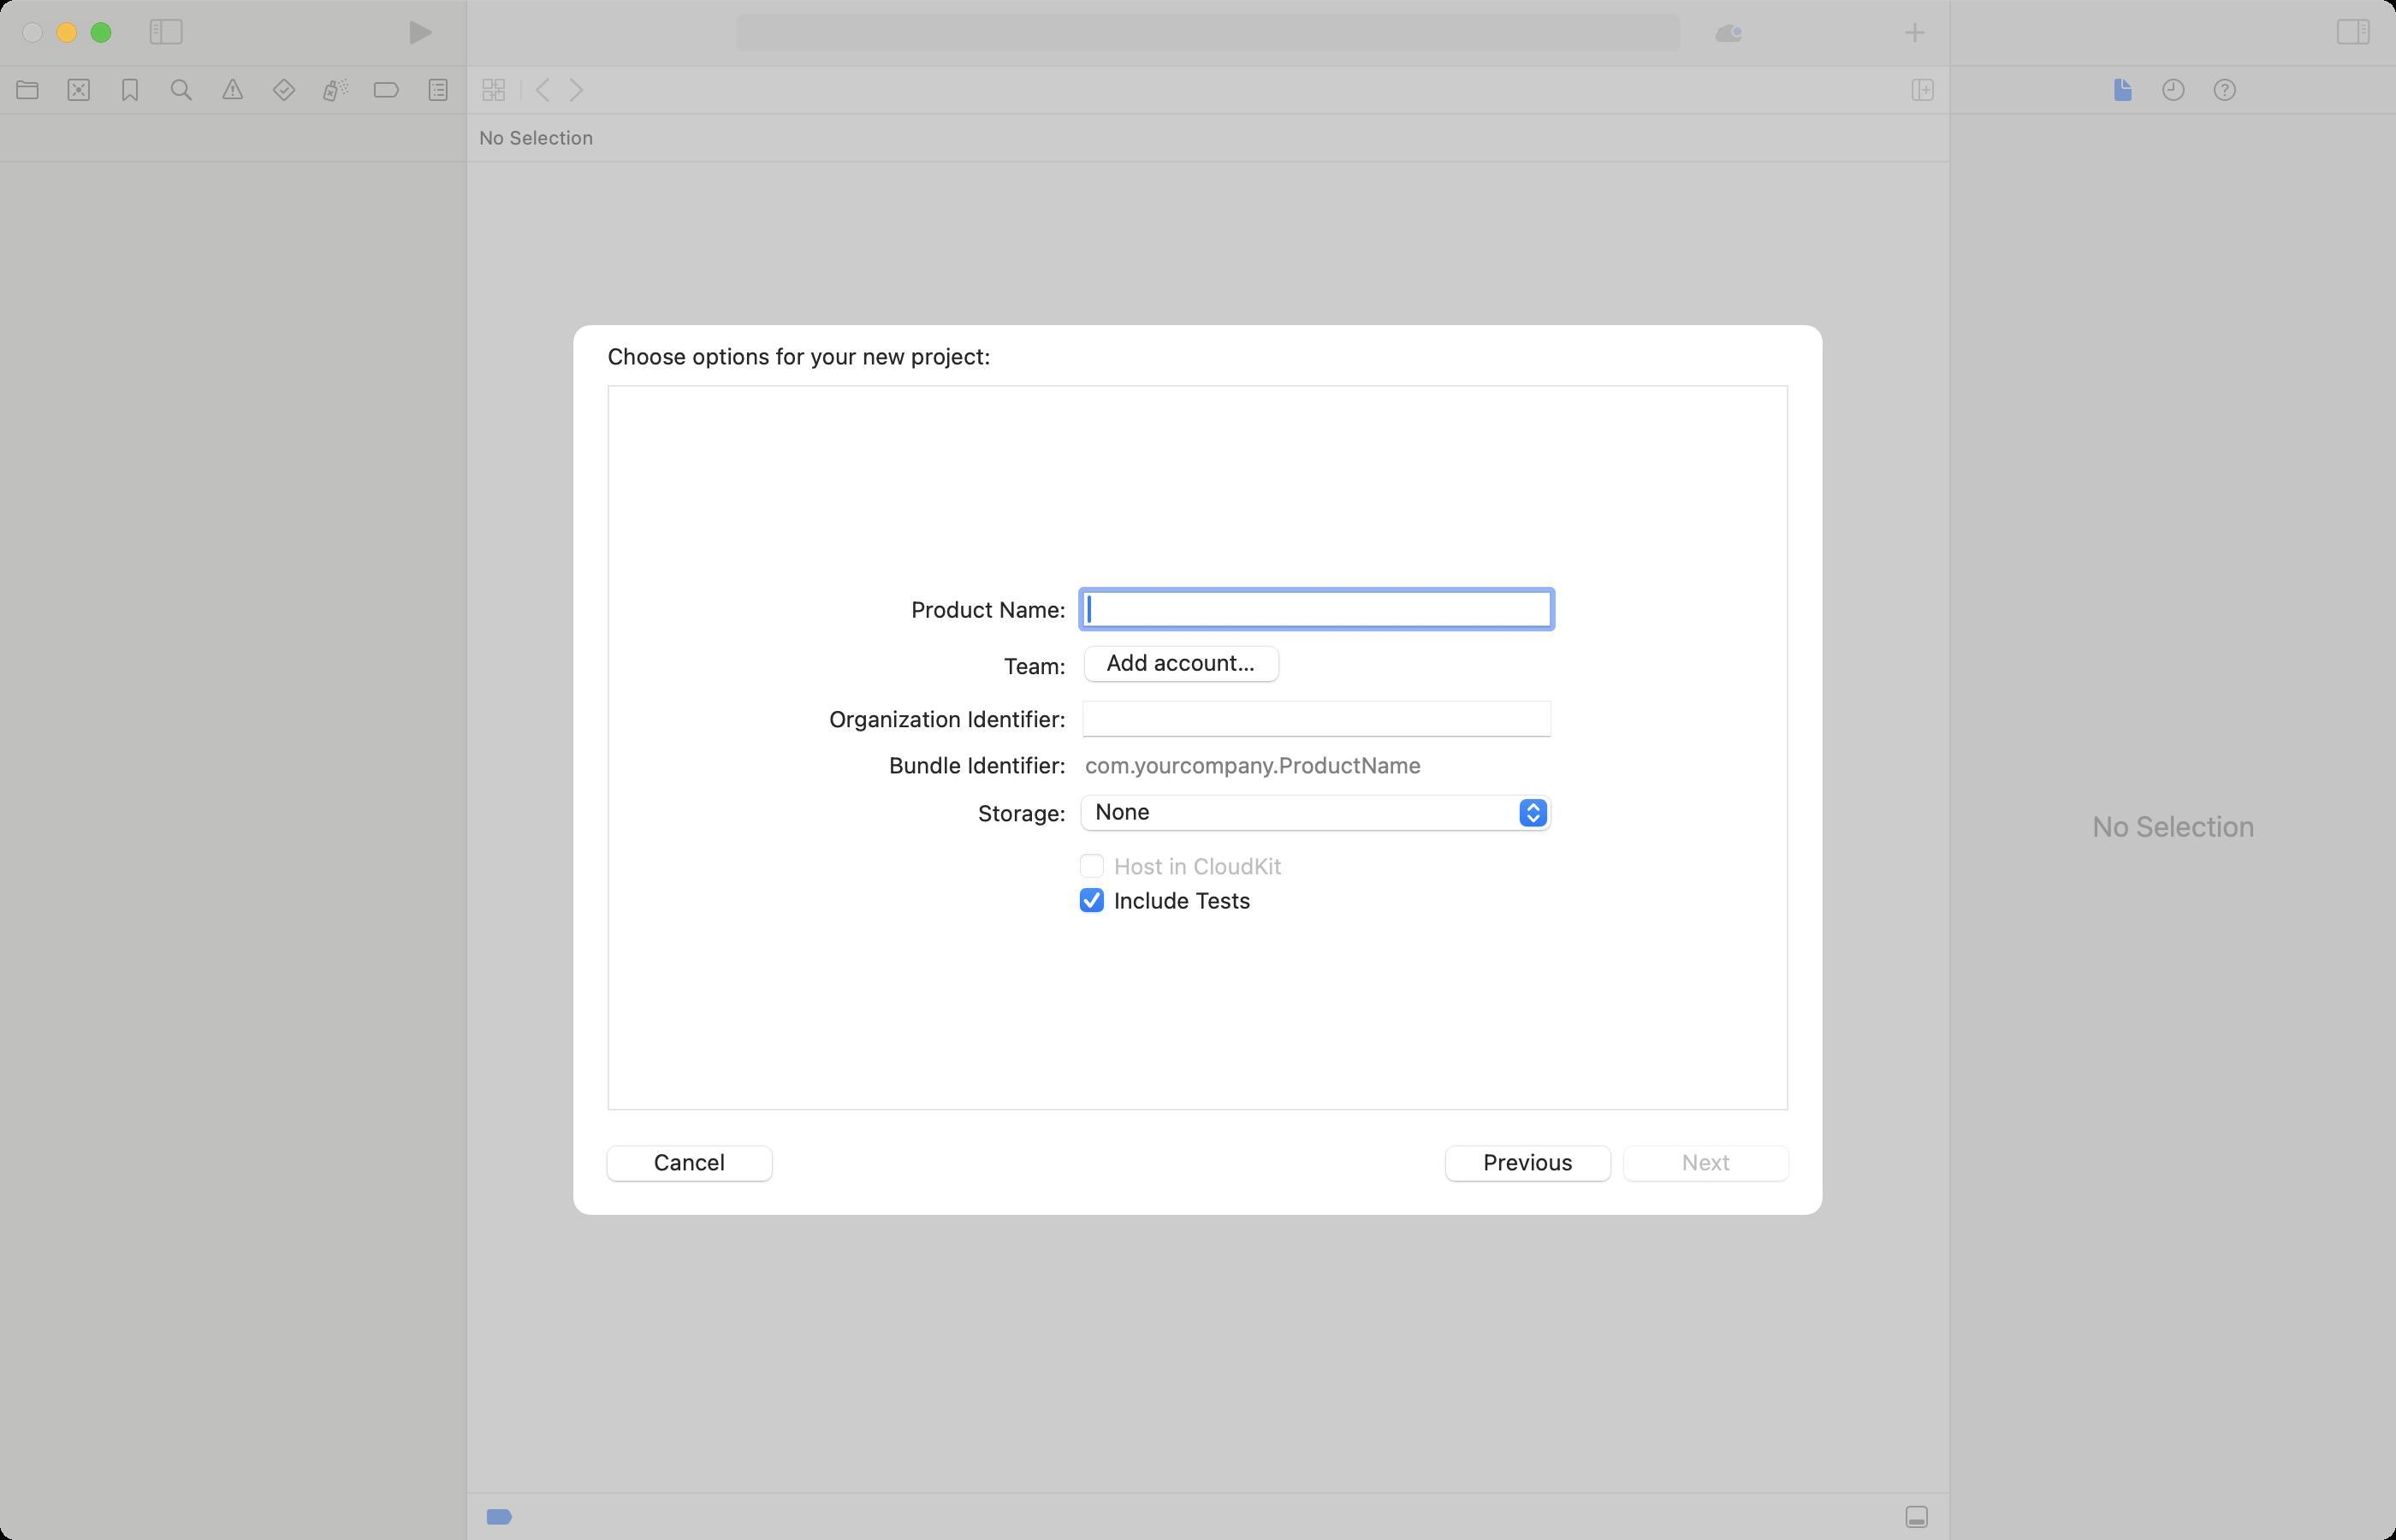
Accessibility tree:
{"name": "", "role": "AXWindow", "description": null, "role_description": "standard window", "value": null, "position": "164.00;127.00", "size": "1400;900", "children": [{"name": null, "role": "AXSplitGroup", "description": null, "role_description": "split group", "value": null, "position": "0.00;0.00", "size": "1400;900", "children": [{"name": null, "role": "AXGroup", "description": "navigator", "role_description": "group", "value": null, "position": "0.00;0.00", "size": "272;900", "children": [{"name": "", "role": "AXRadioButton", "description": "Project", "role_description": "radio button", "value": 0, "position": "1.00;39.00", "size": "30;27", "children": []}, {"name": "", "role": "AXRadioButton", "description": "Source Control", "role_description": "radio button", "value": 0, "position": "31.00;39.00", "size": "30;27", "children": []}, {"name": "", "role": "AXRadioButton", "description": "Bookmarks", "role_description": "radio button", "value": 0, "position": "61.00;39.00", "size": "30;27", "children": []}, {"name": "", "role": "AXRadioButton", "description": "Find", "role_description": "radio button", "value": 0, "position": "91.00;39.00", "size": "30;27", "children": []}, {"name": "", "role": "AXRadioButton", "description": "Issues", "role_description": "radio button", "value": 0, "position": "121.00;39.00", "size": "30;27", "children": []}, {"name": "", "role": "AXRadioButton", "description": "Tests", "role_description": "radio button", "value": 0, "position": "151.00;39.00", "size": "30;27", "children": []}, {"name": "", "role": "AXRadioButton", "description": "Debug", "role_description": "radio button", "value": 0, "position": "181.00;39.00", "size": "30;27", "children": []}, {"name": "", "role": "AXRadioButton", "description": "Breakpoints", "role_description": "radio button", "value": 0, "position": "211.00;39.00", "size": "30;27", "children": []}, {"name": "", "role": "AXRadioButton", "description": "Reports", "role_description": "radio button", "value": 0, "position": "241.00;39.00", "size": "30;27", "children": []}]}, {"name": null, "role": "AXSplitter", "description": null, "role_description": "splitter", "value": 272.0, "position": "272.00;38.00", "size": "1;862", "children": []}, {"name": null, "role": "AXGroup", "description": "editor area", "role_description": "group", "value": null, "position": "273.00;0.00", "size": "866;900", "children": [{"name": null, "role": "AXSplitGroup", "description": null, "role_description": "split group", "value": null, "position": "273.00;0.00", "size": "866;900", "children": [{"name": null, "role": "AXSplitGroup", "description": null, "role_description": "split group", "value": null, "position": "273.00;0.00", "size": "866;900", "children": [{"name": null, "role": "AXGroup", "description": null, "role_description": "group", "value": null, "position": "273.00;0.00", "size": "866;900", "children": [{"name": null, "role": "AXGroup", "description": null, "role_description": "group", "value": null, "position": "273.00;0.00", "size": "866;900", "children": [{"name": null, "role": "AXSplitGroup", "description": null, "role_description": "split group", "value": null, "position": "273.00;0.00", "size": "866;900", "children": [{"name": null, "role": "AXStaticText", "description": null, "role_description": "text", "value": "No Editor", "position": "667.00;473.50", "size": "78;20", "children": []}]}, {"name": null, "role": "AXGroup", "description": "Jump Bar", "role_description": "group", "value": null, "position": "273.00;67.00", "size": "866;28", "children": [{"name": null, "role": "AXPopUpButton", "description": null, "role_description": "pop up button", "value": "No Selection", "position": "273.00;67.00", "size": "88;27", "children": []}]}]}, {"name": null, "role": "AXGroup", "description": "Tab Bar", "role_description": "group", "value": null, "position": "273.00;39.00", "size": "866;28", "children": [{"name": "", "role": "AXButton", "description": "Related Items", "role_description": "button", "value": null, "position": "277.00;39.00", "size": "23;27", "children": []}, {"name": "", "role": "AXButton", "description": "Go Back", "role_description": "button", "value": null, "position": "309.00;39.00", "size": "18;27", "children": []}, {"name": "", "role": "AXButton", "description": "Go Forward", "role_description": "button", "value": null, "position": "327.00;39.00", "size": "18;27", "children": []}, {"name": "", "role": "AXButton", "description": "Add Editor on Right", "role_description": "button", "value": null, "position": "1112.00;39.00", "size": "23;27", "children": []}]}]}]}, {"name": null, "role": "AXGroup", "description": "debug bar", "role_description": "group", "value": null, "position": "273.00;873.00", "size": "866;27", "children": [{"name": "", "role": "AXCheckBox", "description": "Breakpoints", "role_description": "toggle button", "value": 1, "position": "277.00;873.00", "size": "30;27", "children": []}, {"name": "", "role": "AXButton", "description": "show debug area", "role_description": "button", "value": null, "position": "1105.00;873.00", "size": "30;27", "children": []}]}]}]}, {"name": null, "role": "AXSplitter", "description": null, "role_description": "splitter", "value": 866.0, "position": "1139.00;38.00", "size": "1;862", "children": []}, {"name": null, "role": "AXGroup", "description": "inspector", "role_description": "group", "value": null, "position": "1140.00;0.00", "size": "260;900", "children": [{"name": null, "role": "AXStaticText", "description": null, "role_description": "text", "value": "No Selection", "position": "1218.50;473.00", "size": "103;20", "children": []}, {"name": "", "role": "AXRadioButton", "description": "File Inspector", "role_description": "radio button", "value": 1, "position": "1225.00;39.00", "size": "30;27", "children": []}, {"name": "", "role": "AXRadioButton", "description": "History Inspector", "role_description": "radio button", "value": 0, "position": "1255.00;39.00", "size": "30;27", "children": []}, {"name": "", "role": "AXRadioButton", "description": "Quick Help Inspector", "role_description": "radio button", "value": 0, "position": "1285.00;39.00", "size": "30;27", "children": []}]}]}, {"name": null, "role": "AXToolbar", "description": null, "role_description": "toolbar", "value": null, "position": "0.00;0.00", "size": "1400;38", "children": [{"name": null, "role": "AXButton", "description": "Hide Navigator", "role_description": "button", "value": null, "position": "76.00;0.00", "size": "42;38", "children": []}, {"name": null, "role": "AXGroup", "description": null, "role_description": "group", "value": null, "position": "176.00;0.00", "size": "92;38", "children": [{"name": "Run", "role": "AXButton", "description": null, "role_description": "button", "value": null, "position": "225.00;7.00", "size": "40;25", "children": []}]}, {"name": null, "role": "AXGroup", "description": null, "role_description": "group", "value": null, "position": "426.00;0.00", "size": "560;38", "children": [{"name": null, "role": "AXGroup", "description": "Activity View", "role_description": "group", "value": null, "position": "430.00;8.00", "size": "552;22", "children": [{"name": null, "role": "AXStaticText", "description": null, "role_description": "text", "value": " ", "position": "970.00;12.00", "size": "8;14", "children": []}]}]}, {"name": null, "role": "AXButton", "description": "Notices", "role_description": "button", "value": null, "position": "995.00;0.00", "size": "30;38", "children": []}, {"name": null, "role": "AXButton", "description": "Library", "role_description": "button", "value": null, "position": "1103.00;0.00", "size": "32;38", "children": []}, {"name": null, "role": "AXButton", "description": "Hide Inspector", "role_description": "button", "value": null, "position": "1354.00;0.00", "size": "42;38", "children": []}]}, {"name": null, "role": "AXButton", "description": null, "role_description": "close button", "value": null, "position": "12.00;11.00", "size": "14;16", "children": []}, {"name": null, "role": "AXButton", "description": null, "role_description": "zoom button", "value": null, "position": "52.00;11.00", "size": "14;16", "children": [{"name": null, "role": "AXGroup", "description": null, "role_description": "group", "value": null, "position": "52.00;11.00", "size": "14;16", "children": [{"name": null, "role": "AXGroup", "description": null, "role_description": "group", "value": null, "position": "52.00;11.00", "size": "14;16", "children": []}]}]}, {"name": null, "role": "AXButton", "description": null, "role_description": "minimize button", "value": null, "position": "32.00;11.00", "size": "14;16", "children": []}, {"name": null, "role": "AXSheet", "description": null, "role_description": "sheet", "value": null, "position": "335.00;190.00", "size": "730;520", "children": [{"name": null, "role": "AXStaticText", "description": null, "role_description": "text", "value": "Choose options for your new project:", "position": "353.00;200.00", "size": "694;17", "children": []}, {"name": "Cancel", "role": "AXButton", "description": null, "role_description": "button", "value": null, "position": "348.00;665.00", "size": "110;32", "children": []}, {"name": "Previous", "role": "AXButton", "description": null, "role_description": "button", "value": null, "position": "838.00;665.00", "size": "110;32", "children": []}, {"name": "Next", "role": "AXButton", "description": null, "role_description": "button", "value": null, "position": "942.00;665.00", "size": "110;32", "children": []}, {"name": null, "role": "AXGroup", "description": null, "role_description": "group", "value": null, "position": "470.00;226.00", "size": "460;422", "children": [{"name": "Product_Name:", "role": "AXTextField", "description": null, "role_description": "text field", "value": "", "position": "632.00;345.00", "size": "275;22", "children": []}, {"name": "Add_account…", "role": "AXButton", "description": "Add Account Button", "role_description": "button", "value": null, "position": "627.00;373.00", "size": "127;32", "children": []}, {"name": "Organization_Identifier:", "role": "AXTextField", "description": null, "role_description": "text field", "value": "", "position": "632.00;409.00", "size": "275;22", "children": []}, {"name": "Bundle_Identifier:", "role": "AXStaticText", "description": null, "role_description": "text", "value": "com.yourcompany.ProductName", "position": "632.00;439.00", "size": "275;17", "children": []}, {"name": "Storage:", "role": "AXPopUpButton", "description": null, "role_description": "pop up button", "value": "None", "position": "629.00;464.00", "size": "281;25", "children": []}, {"name": "Host_in_CloudKit", "role": "AXCheckBox", "description": null, "role_description": "checkbox", "value": 0, "position": "629.00;497.00", "size": "125;18", "children": []}, {"name": "Include_Tests", "role": "AXCheckBox", "description": null, "role_description": "checkbox", "value": 1, "position": "629.00;517.00", "size": "106;18", "children": []}]}]}]}